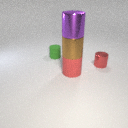
large brown metal cylinder above large red rubber cylinder